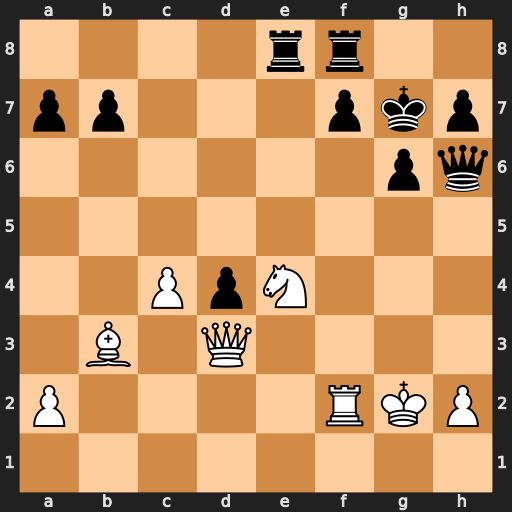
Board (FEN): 4rr2/pp3pkp/6pq/8/2PpN3/1B1Q4/P4RKP/8
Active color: w
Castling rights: -
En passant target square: -
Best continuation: Qxd4+ f6 Nxf6 Qg5+ Ng4+